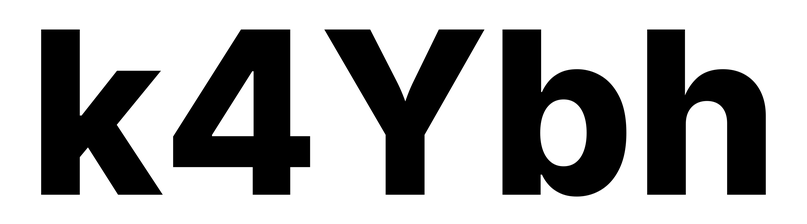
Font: Inter_ExtraBold